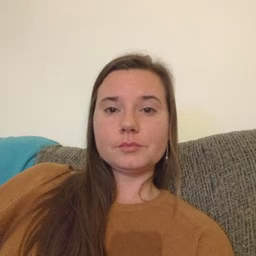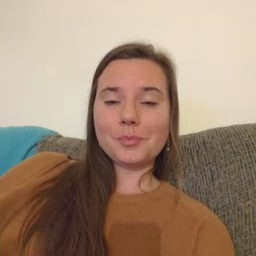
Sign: milk